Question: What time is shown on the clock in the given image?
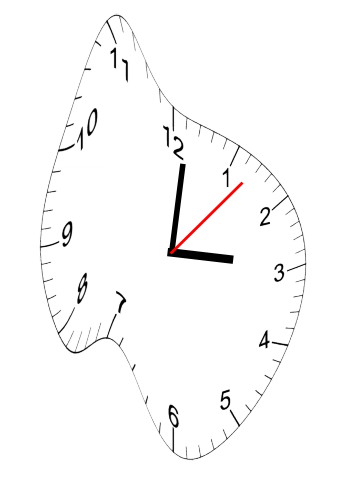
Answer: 03:01:07